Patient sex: F
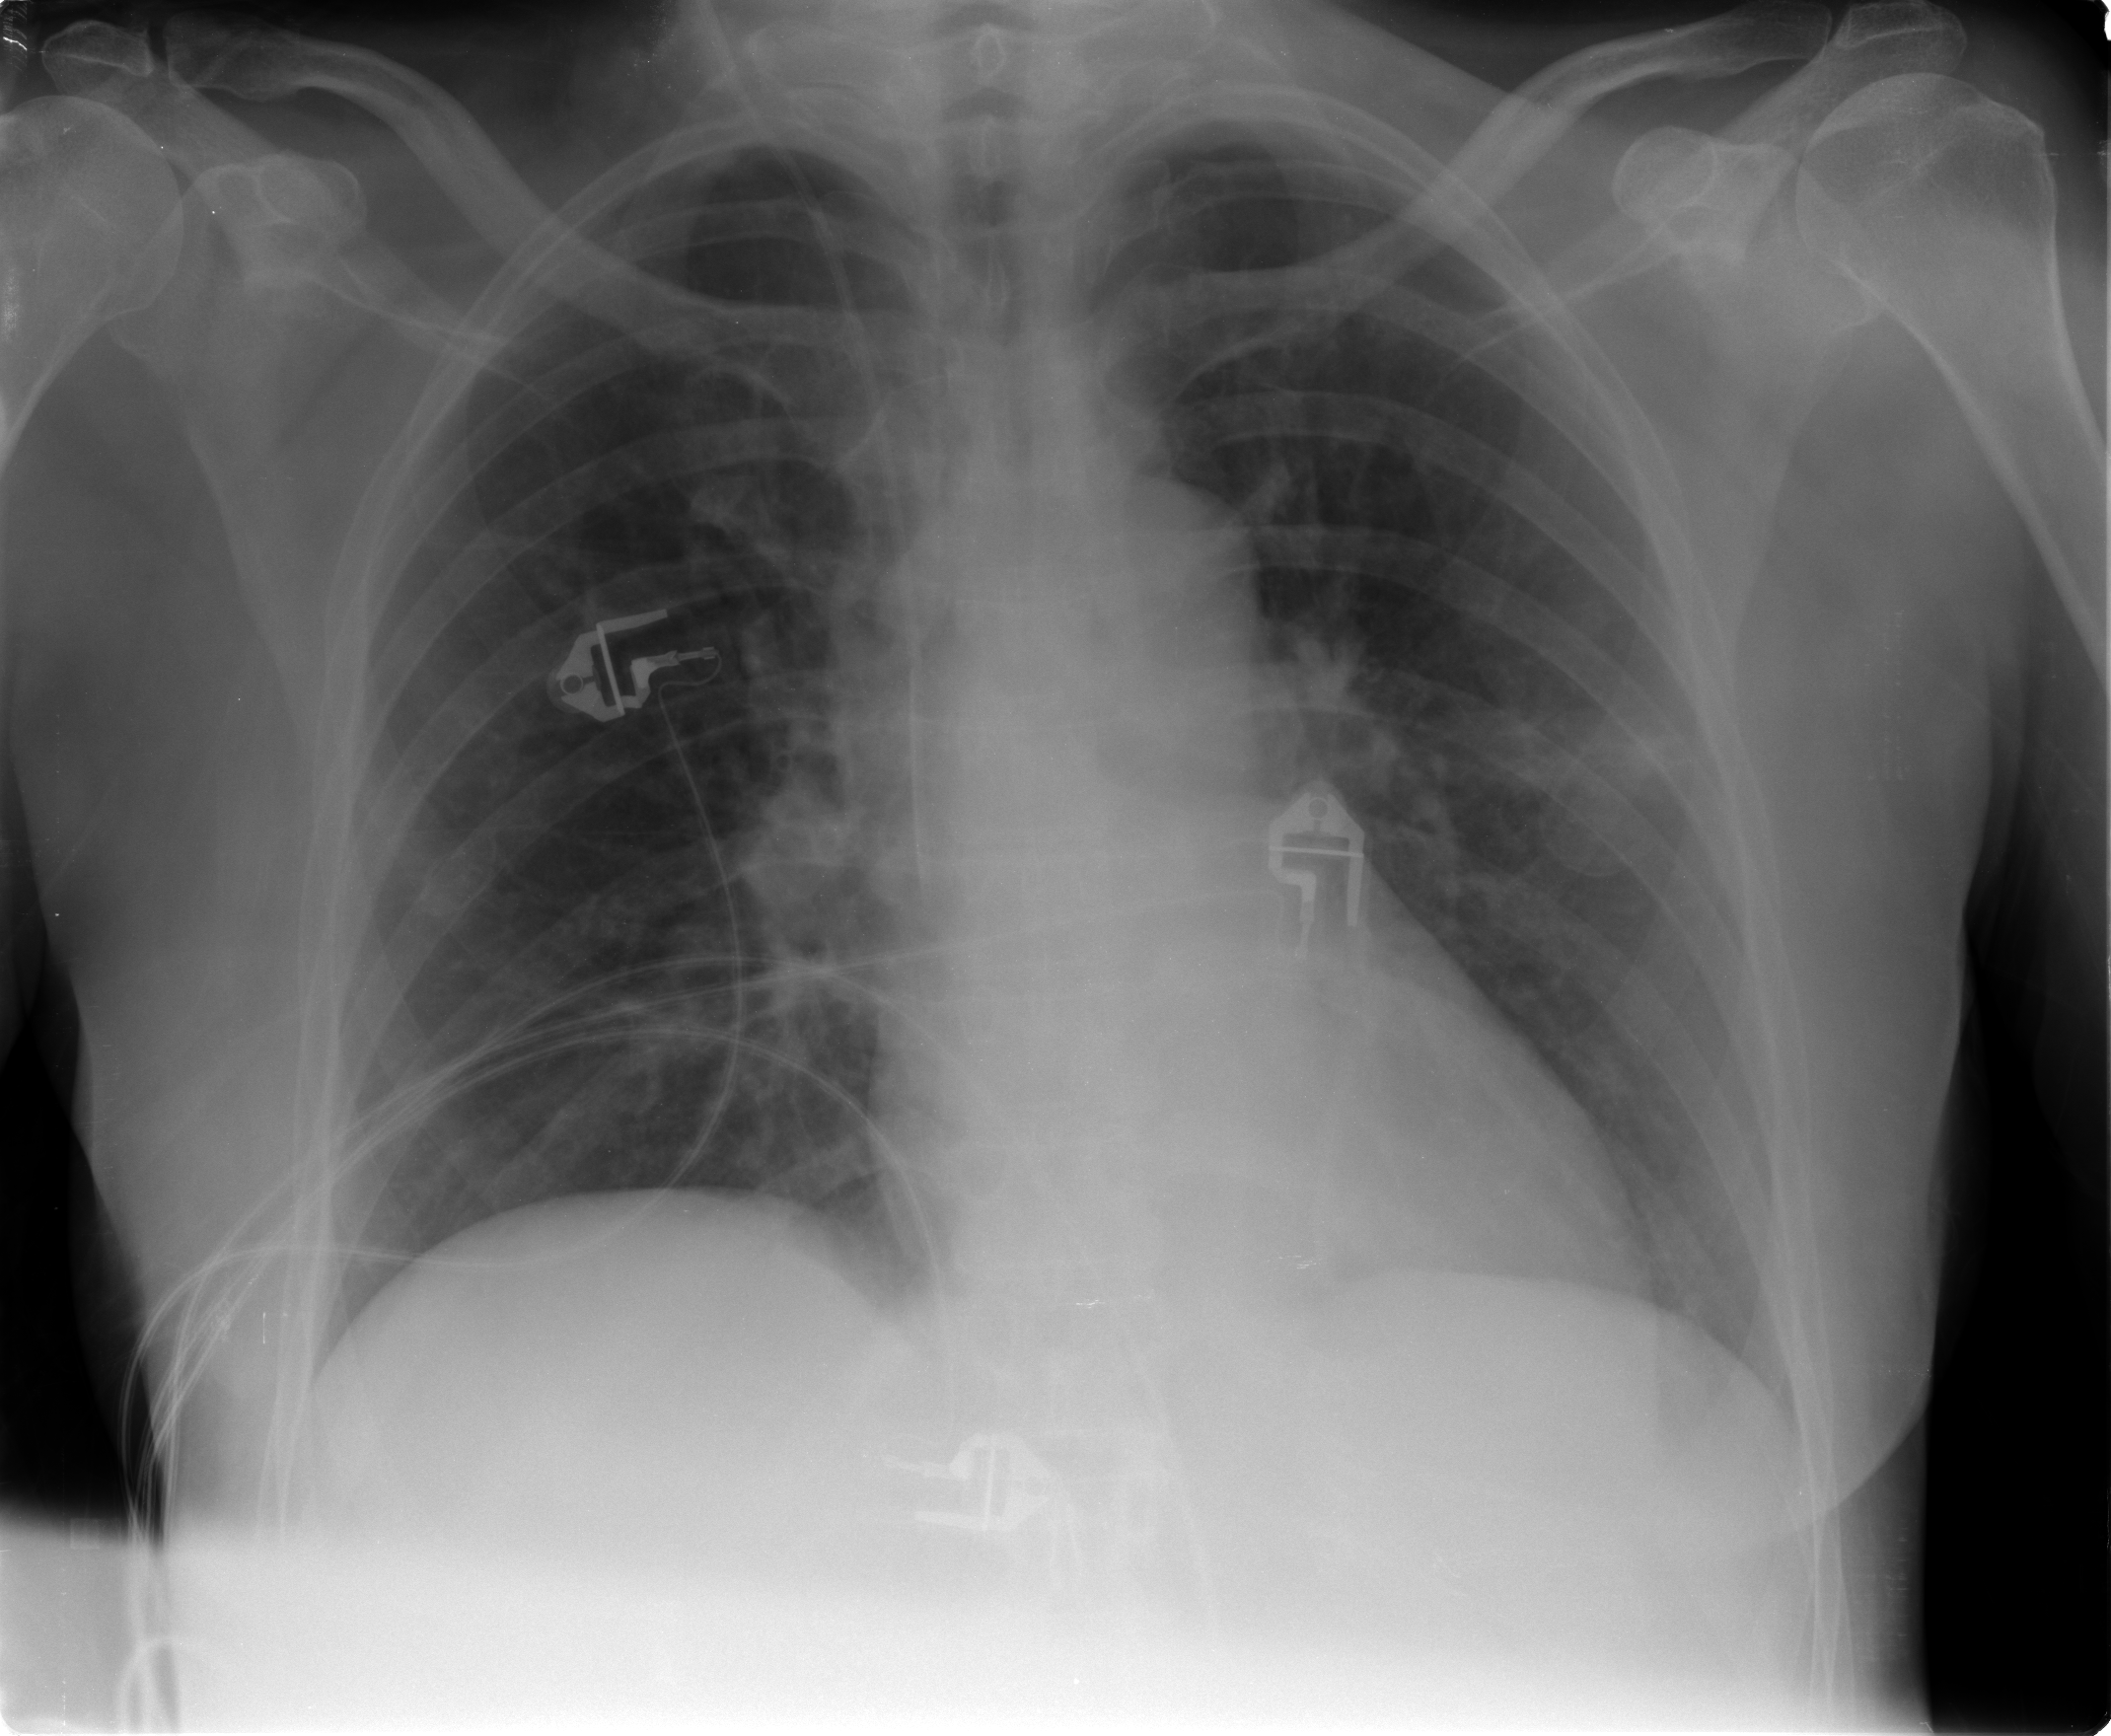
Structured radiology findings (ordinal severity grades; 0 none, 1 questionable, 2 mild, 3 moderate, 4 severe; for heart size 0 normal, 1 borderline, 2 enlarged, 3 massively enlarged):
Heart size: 0
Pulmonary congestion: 1
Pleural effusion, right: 0
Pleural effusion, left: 0
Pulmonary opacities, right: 0
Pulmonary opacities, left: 0
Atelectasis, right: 0
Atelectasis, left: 0